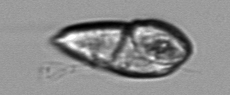
Label: Gyrodinium